Question: I am testing with 'ViewPager' and 'ActionBar.Tab' and the problem is in the following image.

I was expecting the tabs to view on every device as same. They are same on Note 3 and S4 but not on Xperia L.
Question is:
- Are they same because of Android 4.4 ??- Are they same because of xxhdpi ??- How can I make them look alike on every (or most) device possible ??
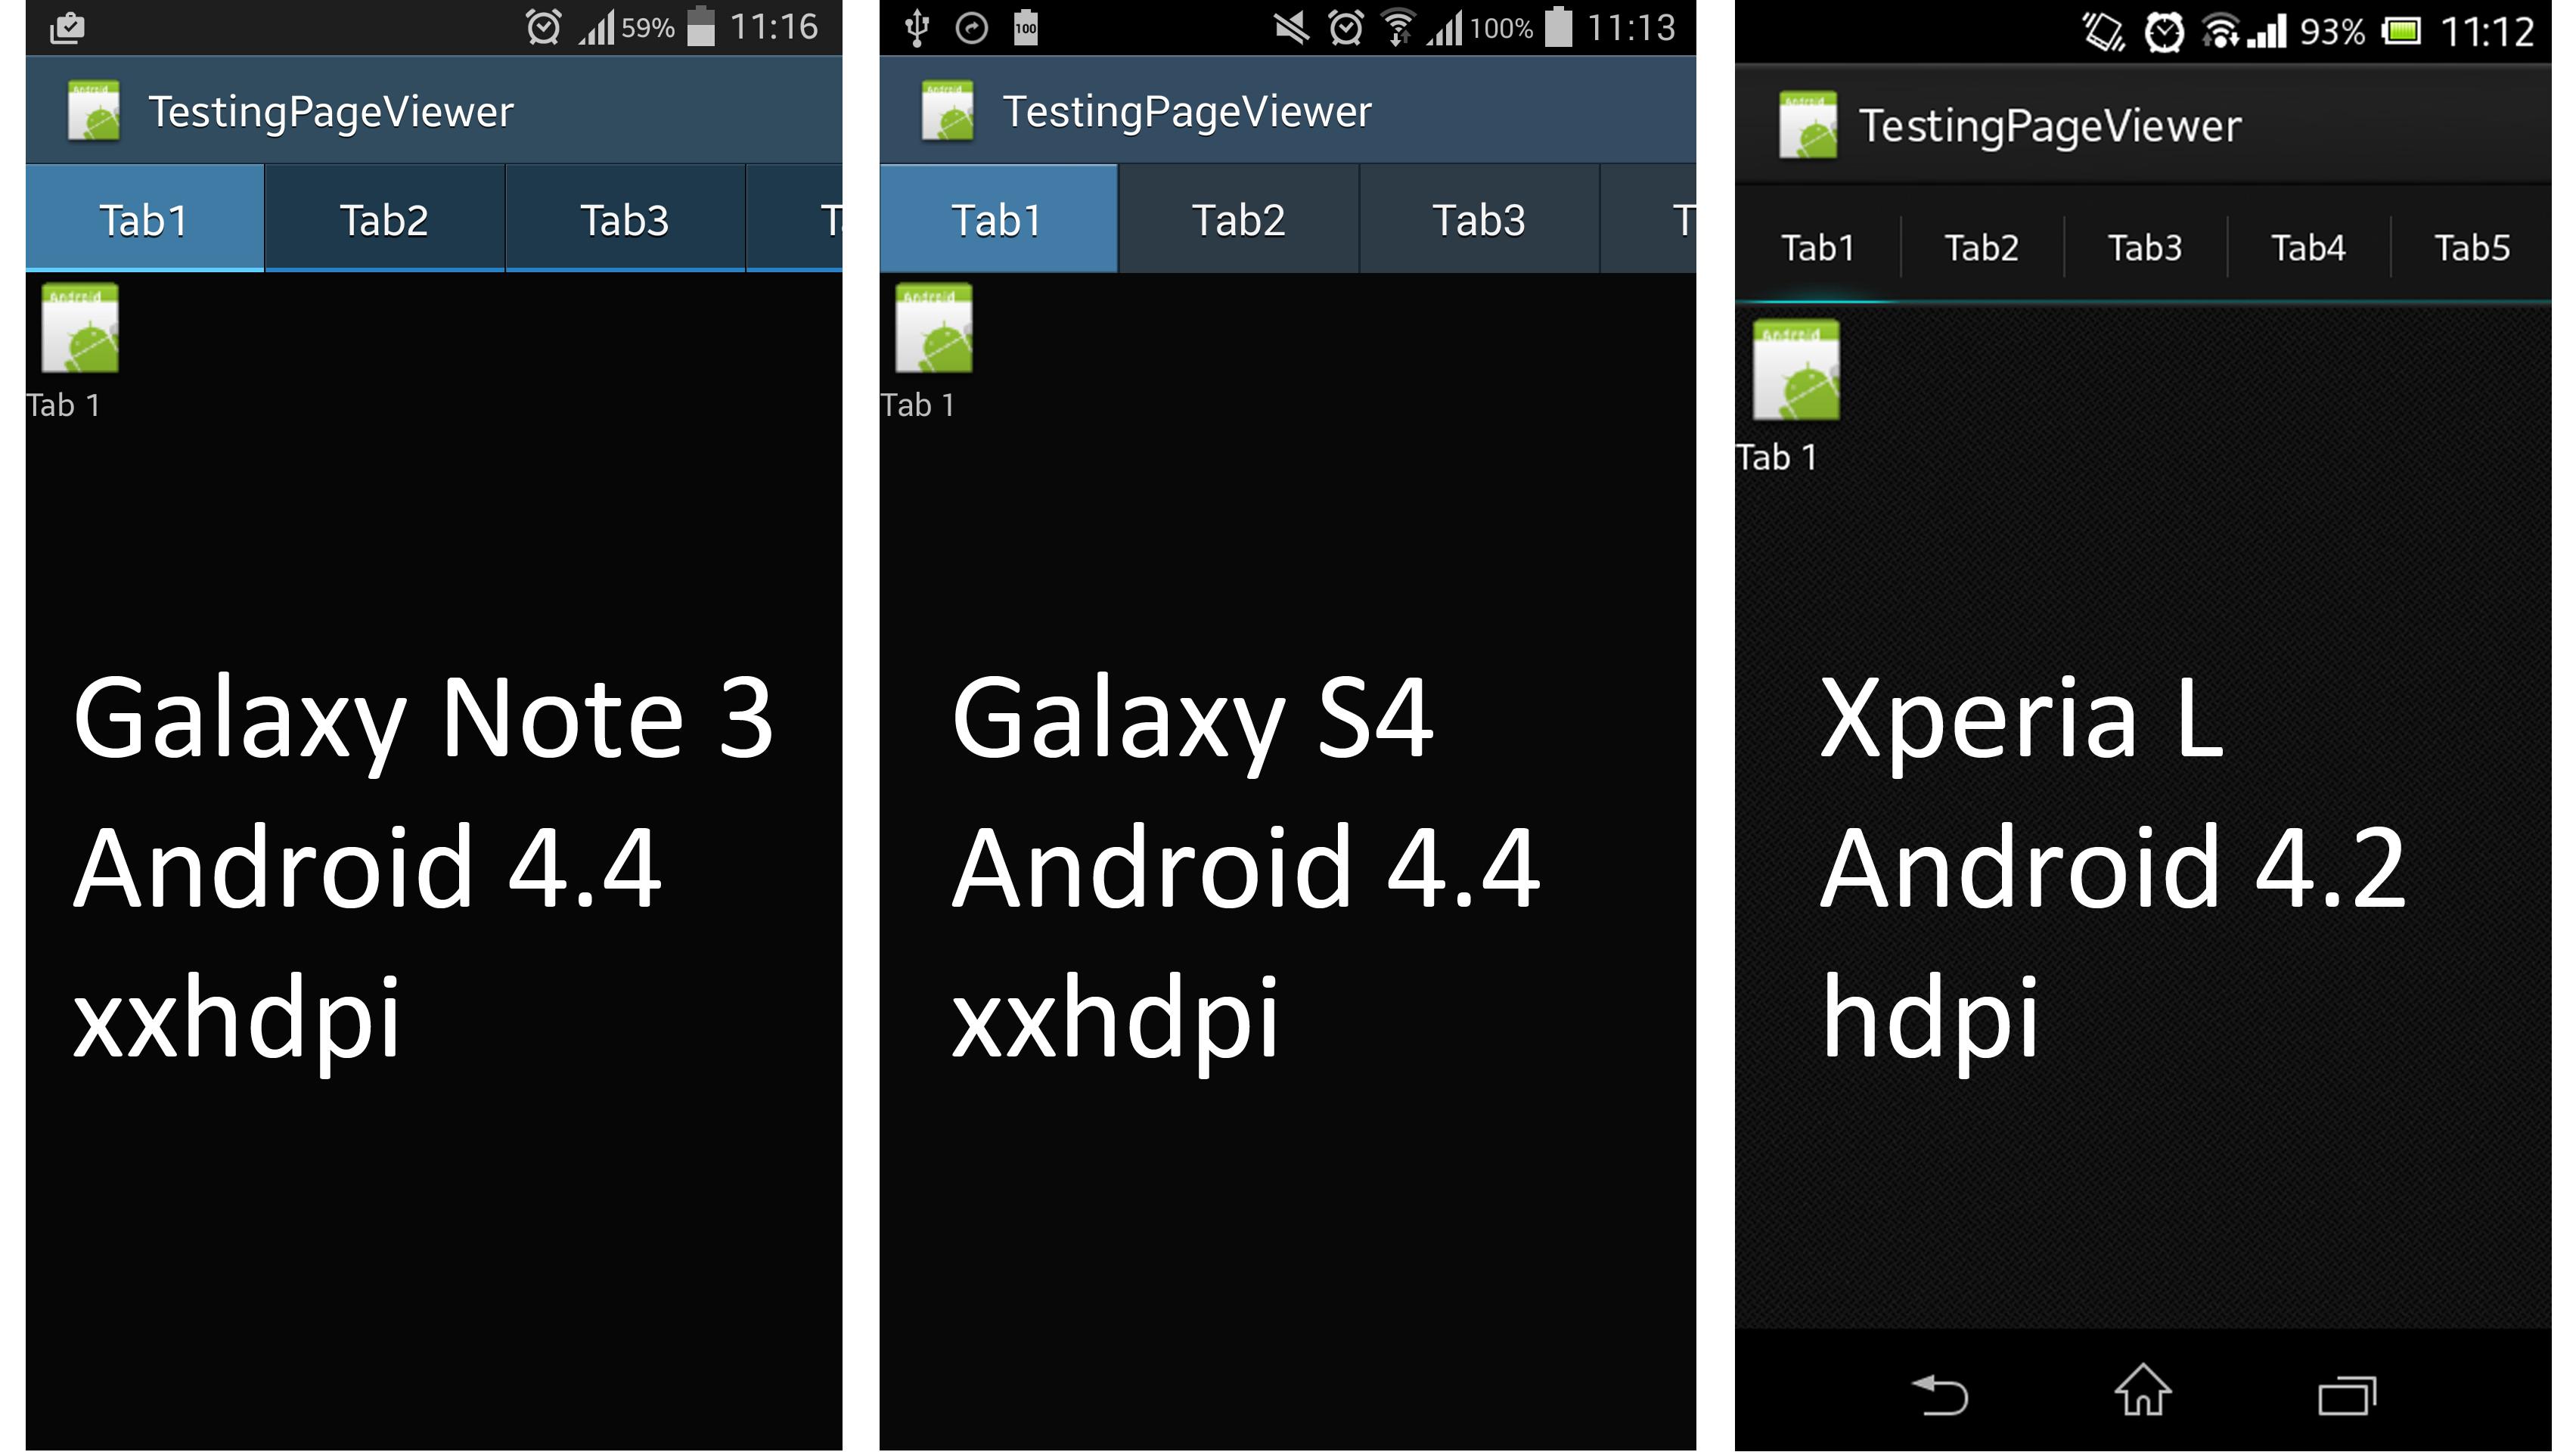
Answer: It is due to the default theme configuration. Please check in the androidmanifest.xml file of your application.
If it contains the style as
'''
android:style/Theme.DeviceDefault
'''
Reason:
Every OEMs have their own varient of theme.
Solution:
Be specific about the theme needs to be applied like below
> @android:style/Theme.Holo